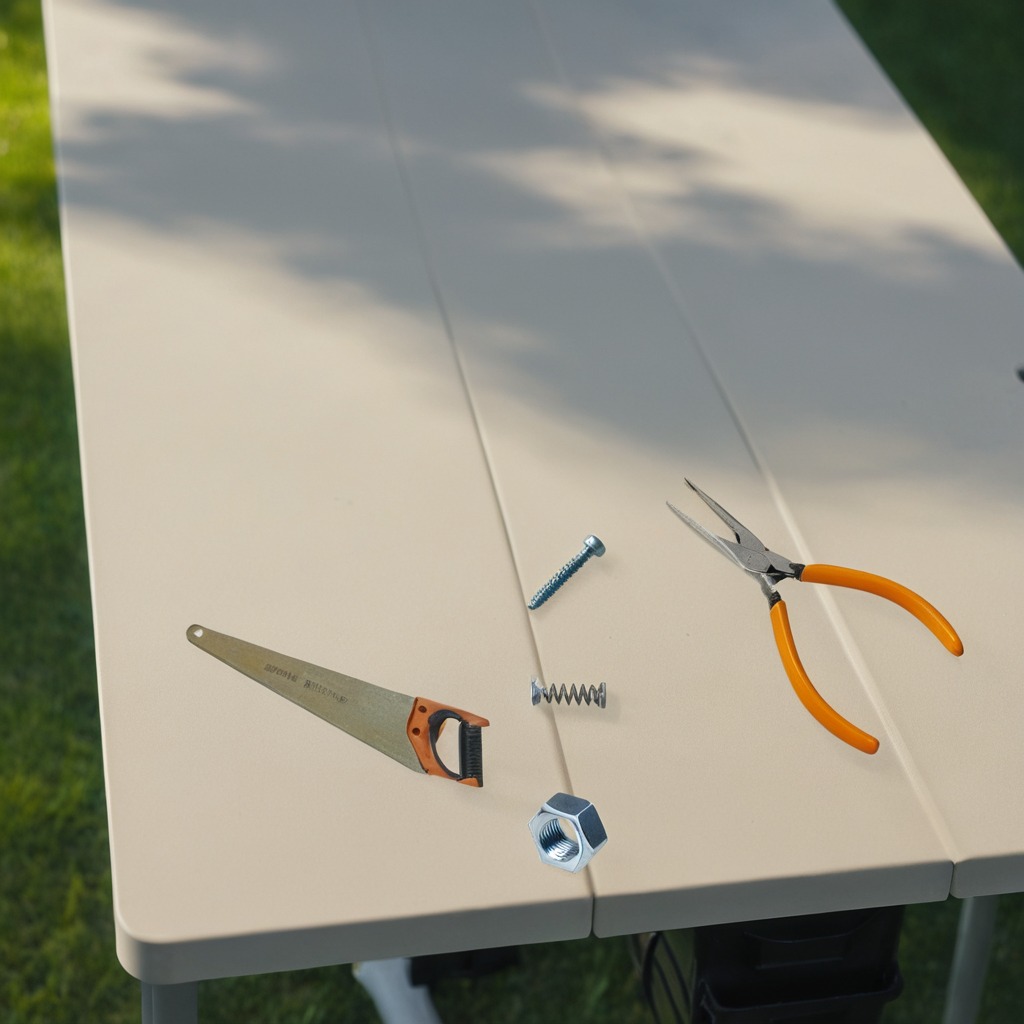
A metal machine screw, pliers, coiled metal spring, a handheld metal saw, and a metal nut are lying on the textured surface of a clean utility table.